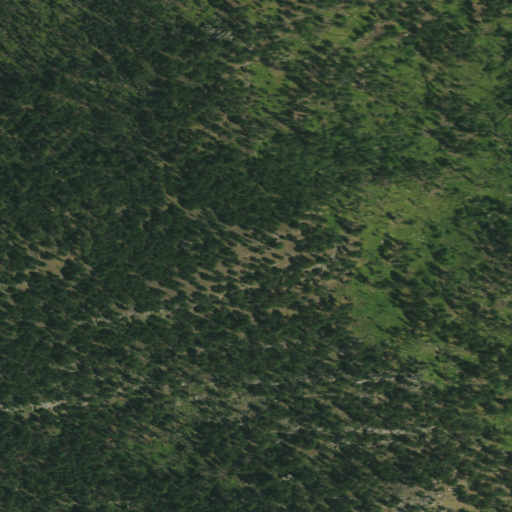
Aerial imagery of mountain in South Dakota named Bishop Mountain containing only evergreen forest